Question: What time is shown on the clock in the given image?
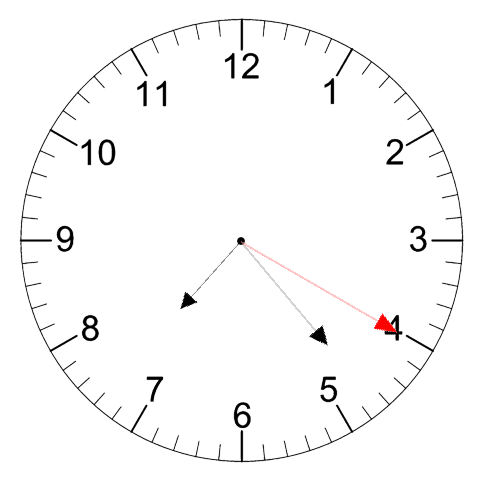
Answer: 07:23:20